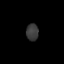
Tissue: lung
Cell type: Myeloid cells
Senescence score: 0.5952
Nuclear area (px): 203
Mean DAPI intensity: 57.803